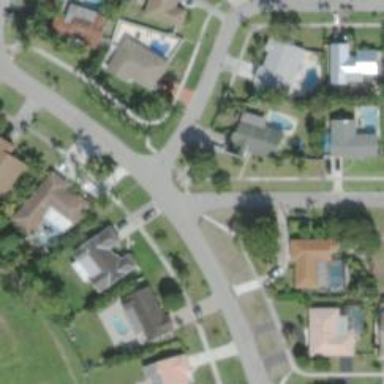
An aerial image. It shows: Residential road.